Interaction volume radius: 5 \u00c5
Interaction volume height: 25 \u00c5
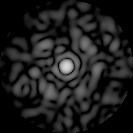
Disorder parameter: 0.8016